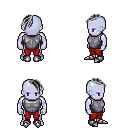
a pixel art fantasy rpg character, male body template, dark elf, purple skin, steel chest armor, red pants, gray long mohawk hairstyle, metal boots, four views (front, back, left, right), 2x2 character sprite sheet, small pixel art, hard edges, no anti-aliasing